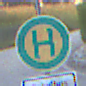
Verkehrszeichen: Haltestelle
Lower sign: ZeitangabenMitBeschraenkungAufWochentage5
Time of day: SunriseSunset
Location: Outdoor (Urban)
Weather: Clear
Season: NotSpecified
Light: Natural